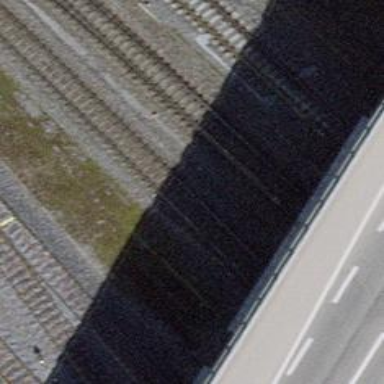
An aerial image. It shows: Railway switch.